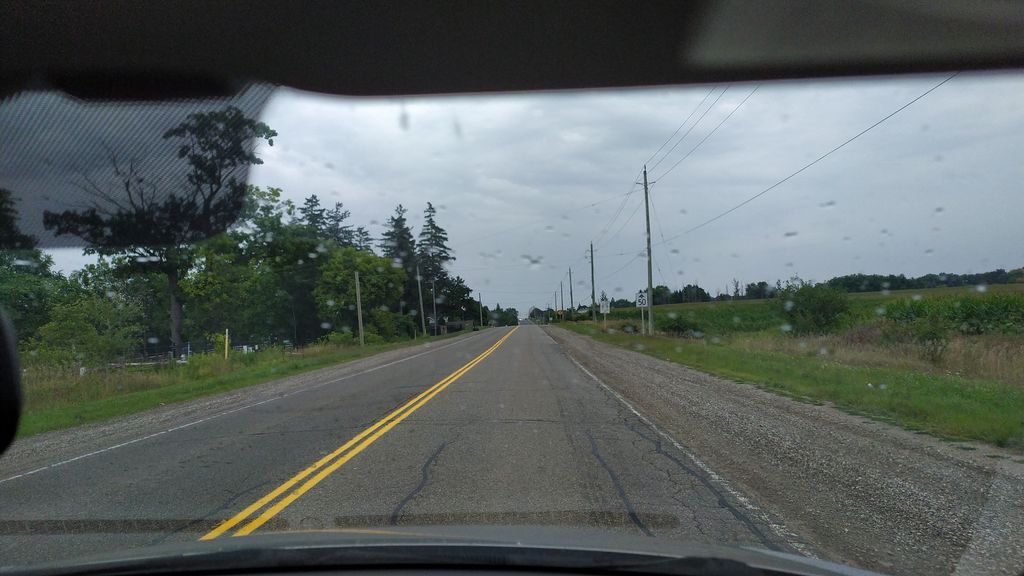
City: kitchener-waterloo